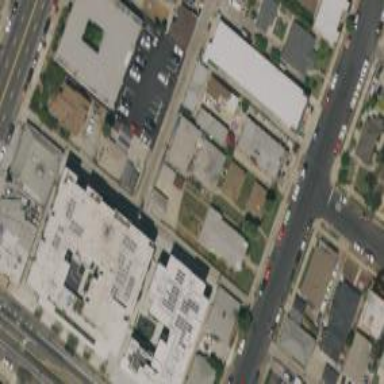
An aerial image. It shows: Alleyway designated as service road.